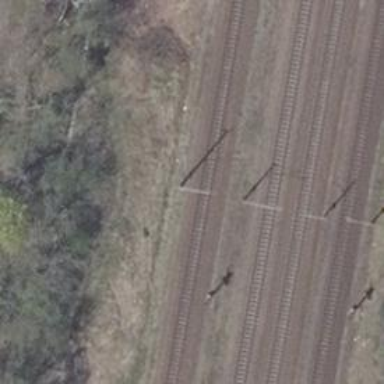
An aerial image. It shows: Railway milestone with catenary mast.